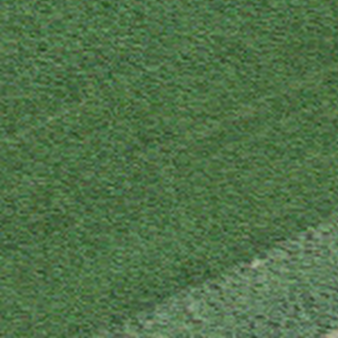
Label: other